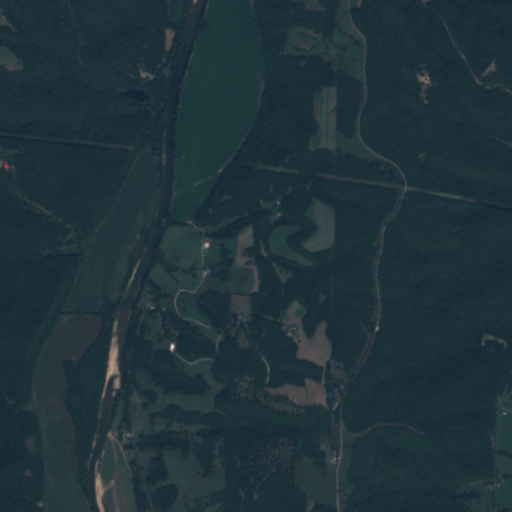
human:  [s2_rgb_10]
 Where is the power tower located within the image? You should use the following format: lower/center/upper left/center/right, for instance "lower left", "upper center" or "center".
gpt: The power tower is located in the upper left of the image.
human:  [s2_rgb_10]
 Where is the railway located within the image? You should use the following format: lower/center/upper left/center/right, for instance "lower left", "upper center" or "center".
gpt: The railway is located in the lower left of the image.
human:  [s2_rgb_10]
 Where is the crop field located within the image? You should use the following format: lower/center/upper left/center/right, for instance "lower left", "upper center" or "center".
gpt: There is no crop field in the image.